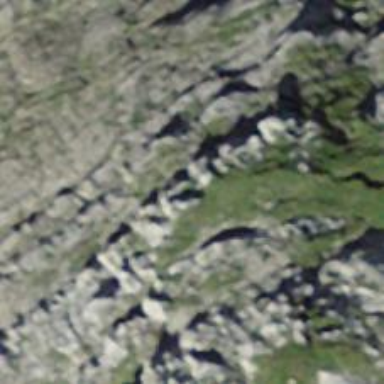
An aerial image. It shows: Cliff in nature.